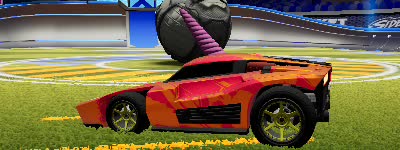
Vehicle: breakout